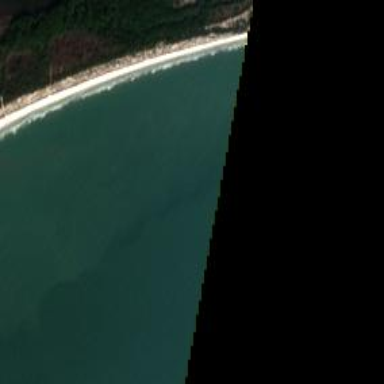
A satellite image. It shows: Beautiful beach with natural surroundings.